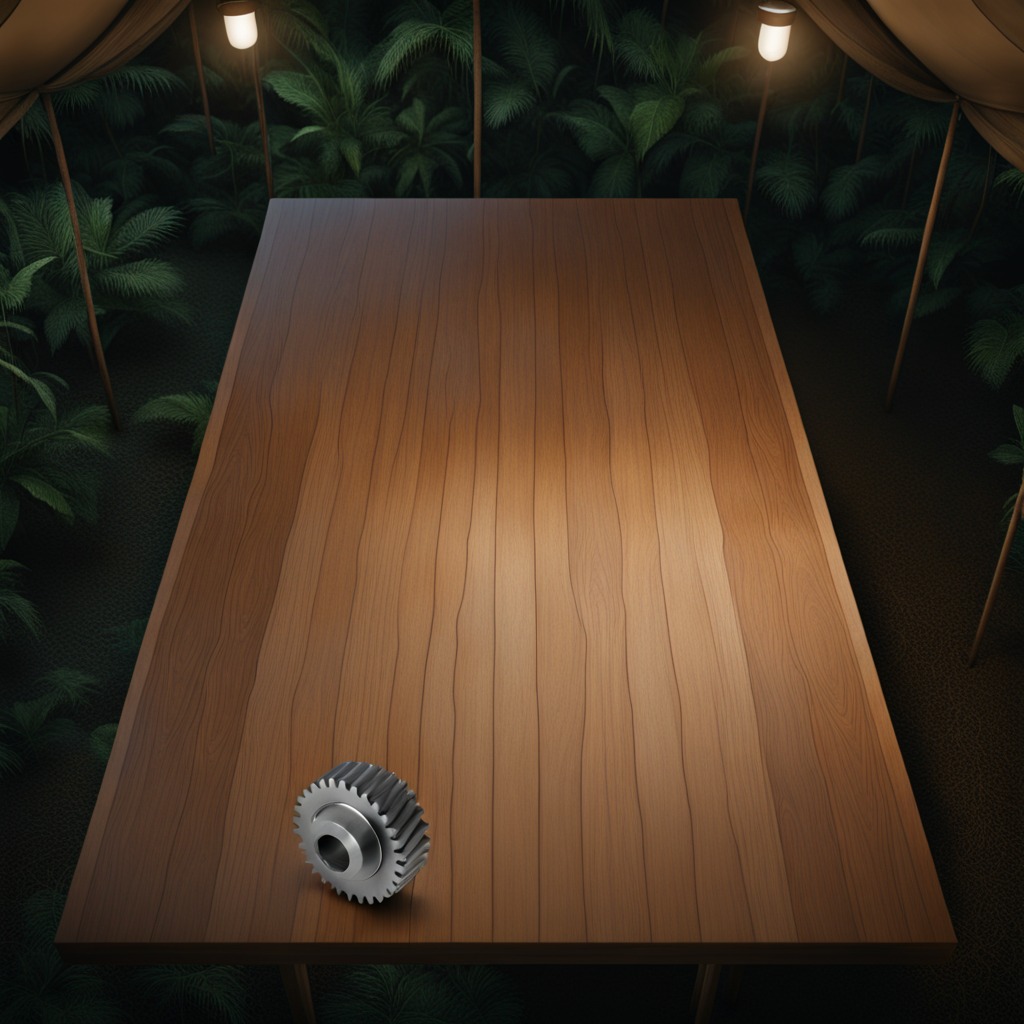
A steel gear with teeth lies on a wooden table inside a jungle field workshop tent at night.